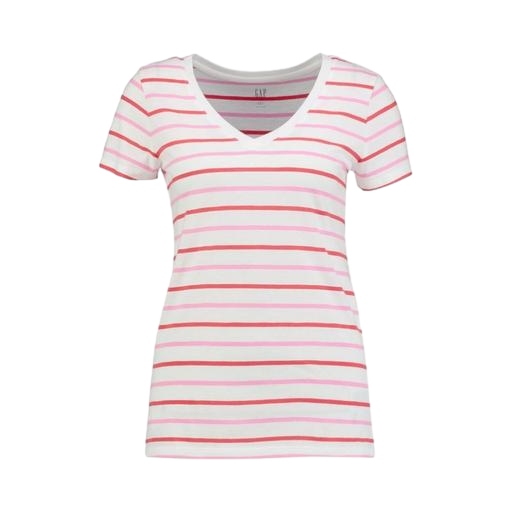
white stripe slim v neck tee, pink striped shortsleeved t-shirt, white v-neck stripe tee, white background